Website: lowes
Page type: payment
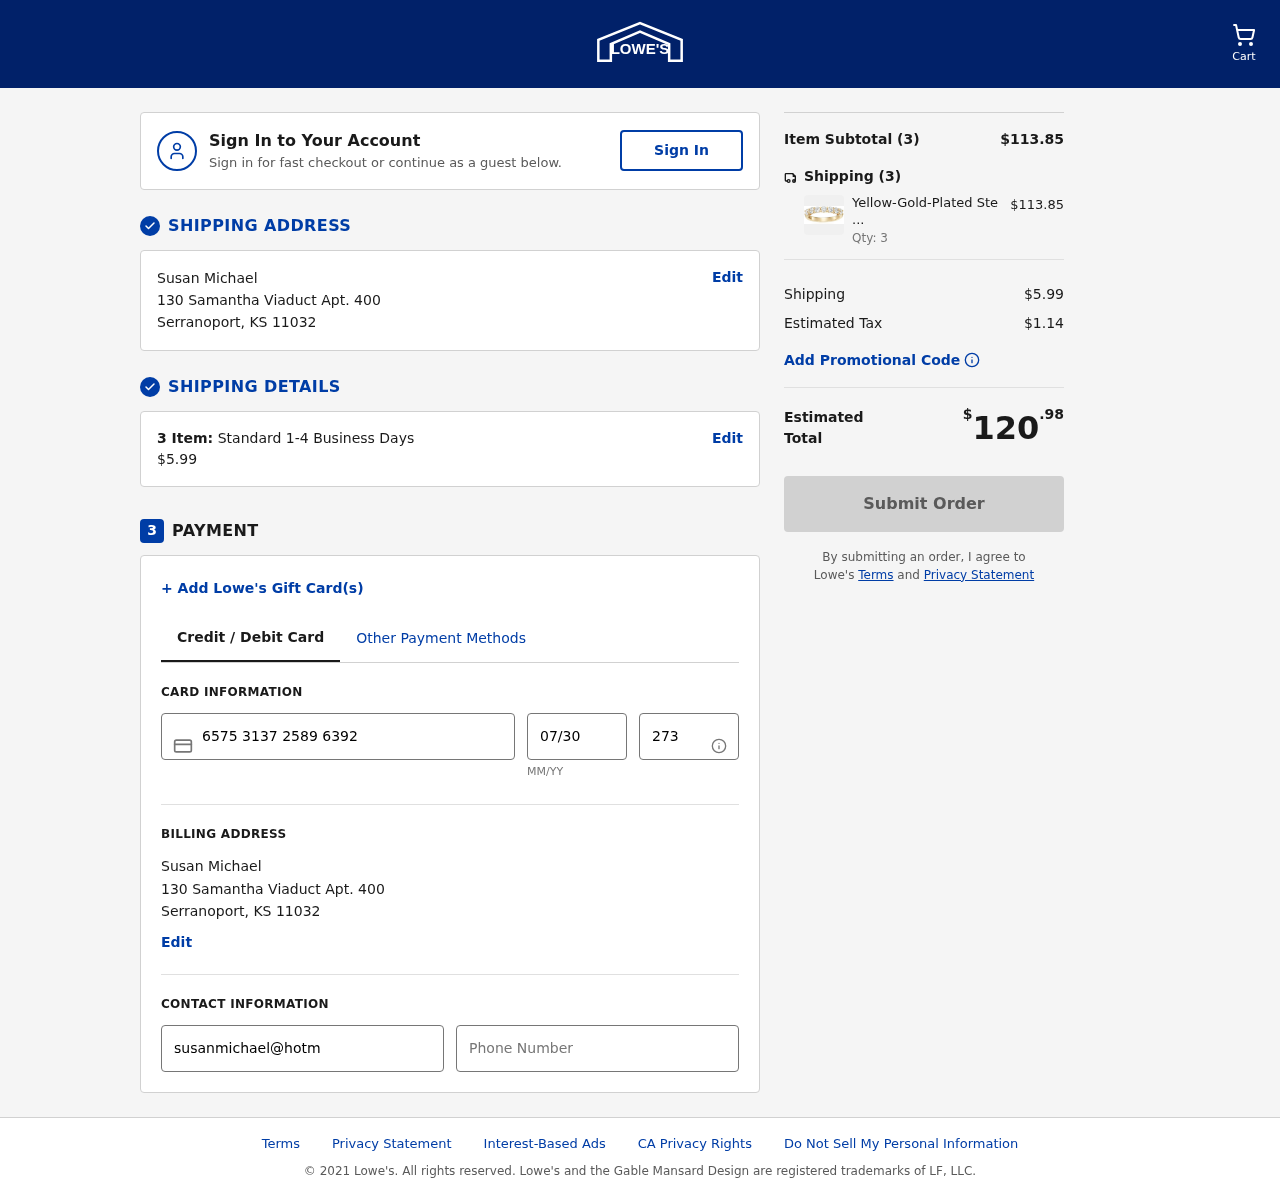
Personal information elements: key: PII_CARD_CVV
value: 273
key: PII_CARD_EXPIRY
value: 07/30
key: PII_CARD_NUMBER
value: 6575 3137 2589 6392
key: PII_CITY
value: Serranoport
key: PII_EMAIL
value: susanmichael@hotmail.com
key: PII_FULLNAME
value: Susan Michael
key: PII_PHONE
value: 7116507774
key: PII_POSTCODE
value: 11032
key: PII_STATE_ABBR
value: KS
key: PII_STREET
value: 130 Samantha Viaduct Apt. 400
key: PII_FULLNAME2
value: Susan Michael
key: PII_CITY2
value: Serranoport
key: PII_STATE_ABBR2
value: KS
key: PII_POSTCODE_FULL
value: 11032
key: PII_POSTCODE_NUMERIC
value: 11032
Product elements: key: PRODUCT1_NAME
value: Yellow-Gold-Plated Sterling Silver 7-Stone Ring made with Swarovski Zirconia (1 cttw), Size 7
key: PRODUCT1_PRICE
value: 37.95
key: PRODUCT1_QUANTITY
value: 3
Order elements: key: ORDER_NUM_ITEMS
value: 3
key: ORDER_SHIPPING_COST
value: $5.99
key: ORDER_NUM_ITEMS2
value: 3
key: ORDER_SUBTOTAL
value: $113.85
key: ORDER_NUM_ITEMS3
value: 3
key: ORDER_SHIPPING_COST2
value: $5.99
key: ORDER_TAX
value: $1.14
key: ORDER_TOTAL
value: $120.98